Chest X-ray:
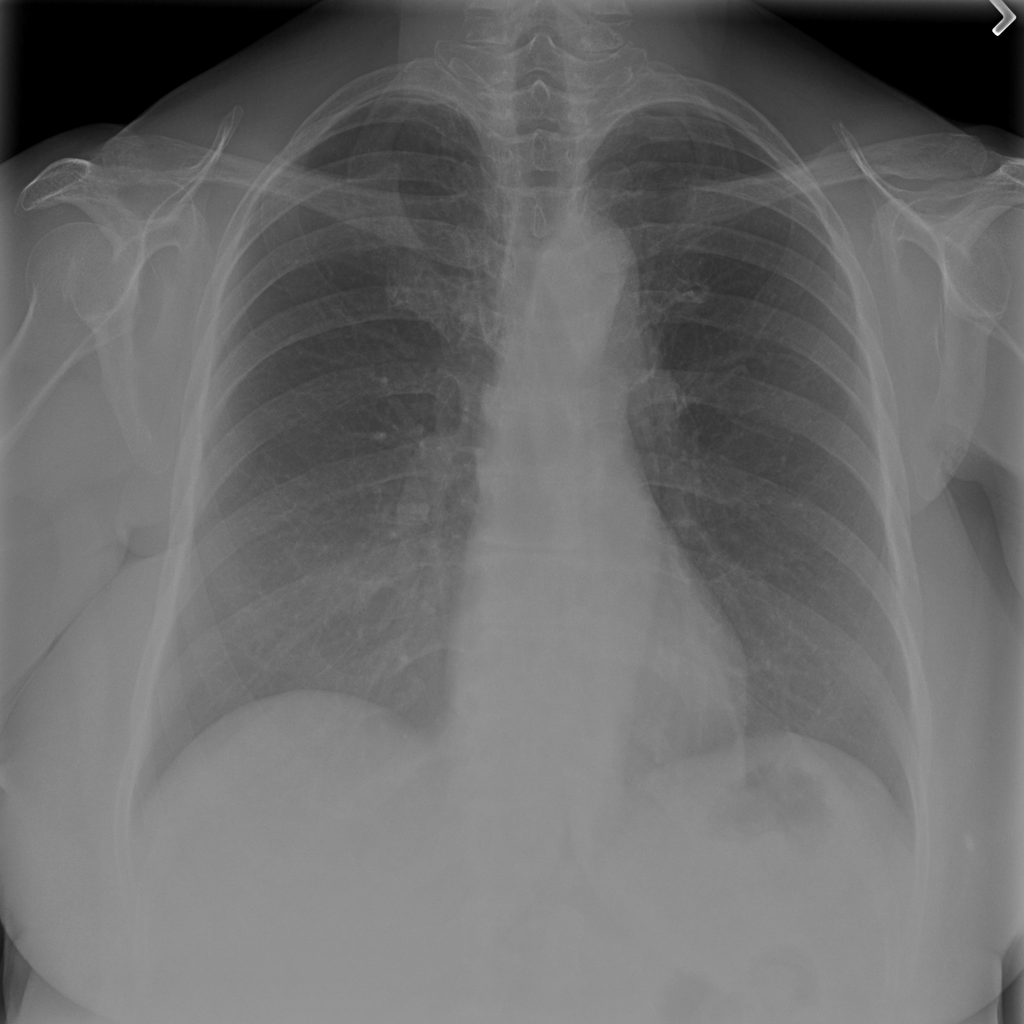
No abnormal finding: yes